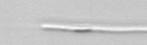
Label: Leptocylindrus